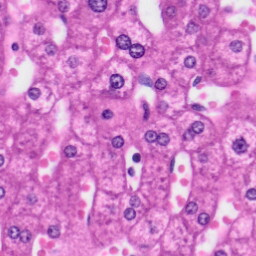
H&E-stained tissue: Liver